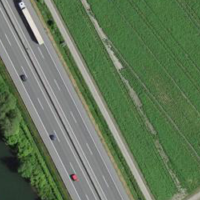
EUNIS habitat code: 57
Species observed at this site:
Milvus migrans